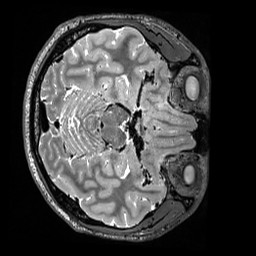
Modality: T2w
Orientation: axial
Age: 25
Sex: male
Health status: ill
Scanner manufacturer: siemens
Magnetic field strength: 3 T
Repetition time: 3.2 s
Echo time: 0.564 s